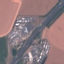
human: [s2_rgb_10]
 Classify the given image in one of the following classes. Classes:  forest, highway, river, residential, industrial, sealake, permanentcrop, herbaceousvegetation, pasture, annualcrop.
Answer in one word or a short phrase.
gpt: Highway